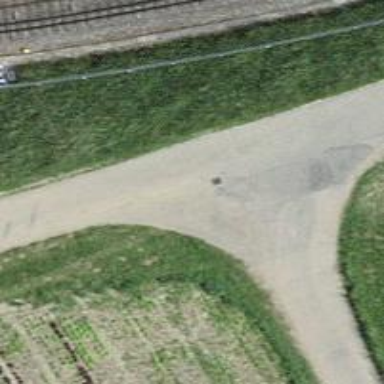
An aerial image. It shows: Asphalt track with grade1 tracktype.